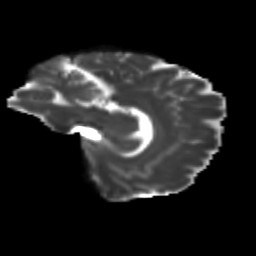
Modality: T2w
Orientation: sagittal
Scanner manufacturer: siemens
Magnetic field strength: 3 T
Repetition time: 9.2 s
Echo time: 0.084 s